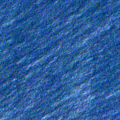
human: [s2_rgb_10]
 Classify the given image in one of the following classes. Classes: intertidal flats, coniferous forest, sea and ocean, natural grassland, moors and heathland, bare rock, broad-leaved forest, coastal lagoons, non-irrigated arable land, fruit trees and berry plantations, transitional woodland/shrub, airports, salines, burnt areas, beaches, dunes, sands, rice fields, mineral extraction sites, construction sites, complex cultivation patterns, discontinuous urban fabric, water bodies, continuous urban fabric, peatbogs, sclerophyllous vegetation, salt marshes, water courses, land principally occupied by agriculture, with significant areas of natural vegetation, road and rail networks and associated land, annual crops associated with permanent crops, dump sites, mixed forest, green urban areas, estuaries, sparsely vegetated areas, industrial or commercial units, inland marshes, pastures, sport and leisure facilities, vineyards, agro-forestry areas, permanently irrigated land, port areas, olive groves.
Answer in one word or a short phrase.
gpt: sea and ocean